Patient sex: M
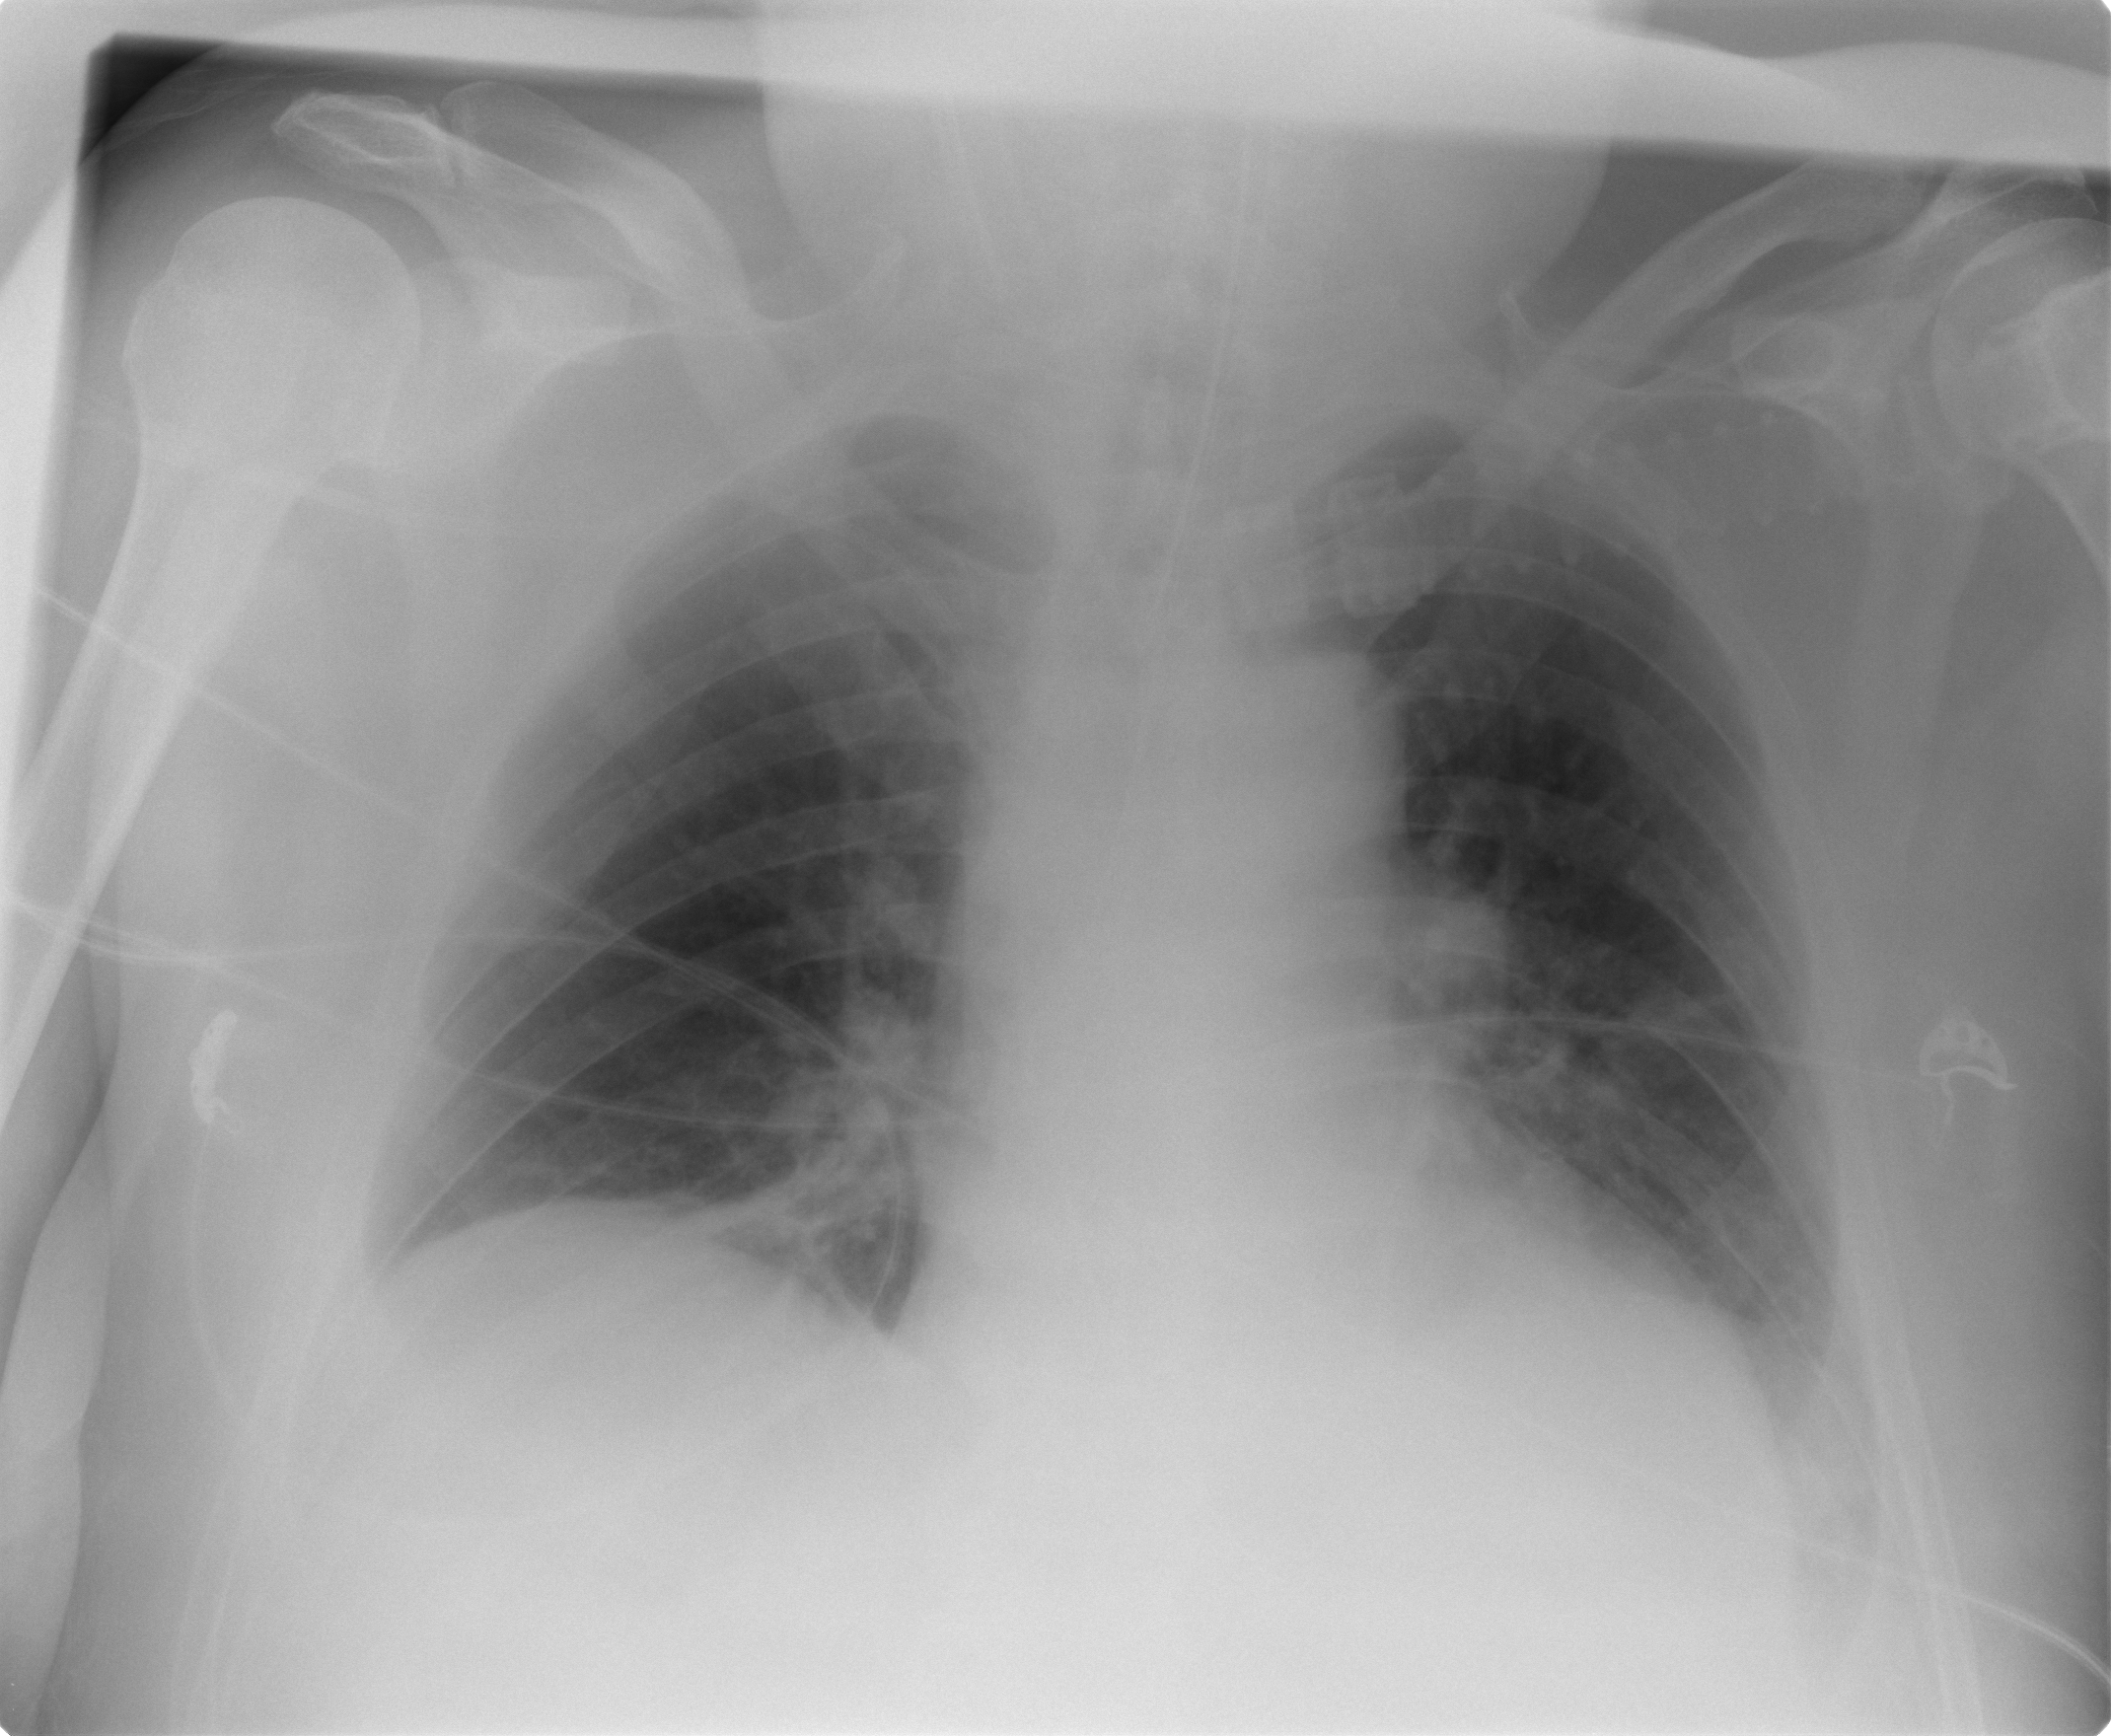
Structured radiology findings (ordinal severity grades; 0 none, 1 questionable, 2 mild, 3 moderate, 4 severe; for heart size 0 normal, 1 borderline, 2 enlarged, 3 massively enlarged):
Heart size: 2
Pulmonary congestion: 0
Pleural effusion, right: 0
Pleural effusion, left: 2
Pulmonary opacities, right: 0
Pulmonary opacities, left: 0
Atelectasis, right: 0
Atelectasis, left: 2